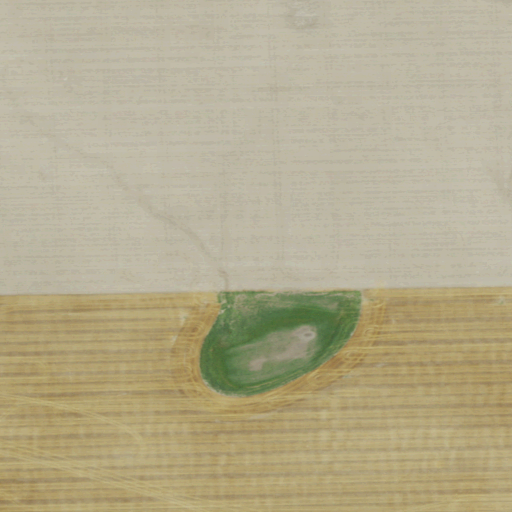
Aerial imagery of mountain in Nebraska named Davenport Table containing cultivated crops and grassland